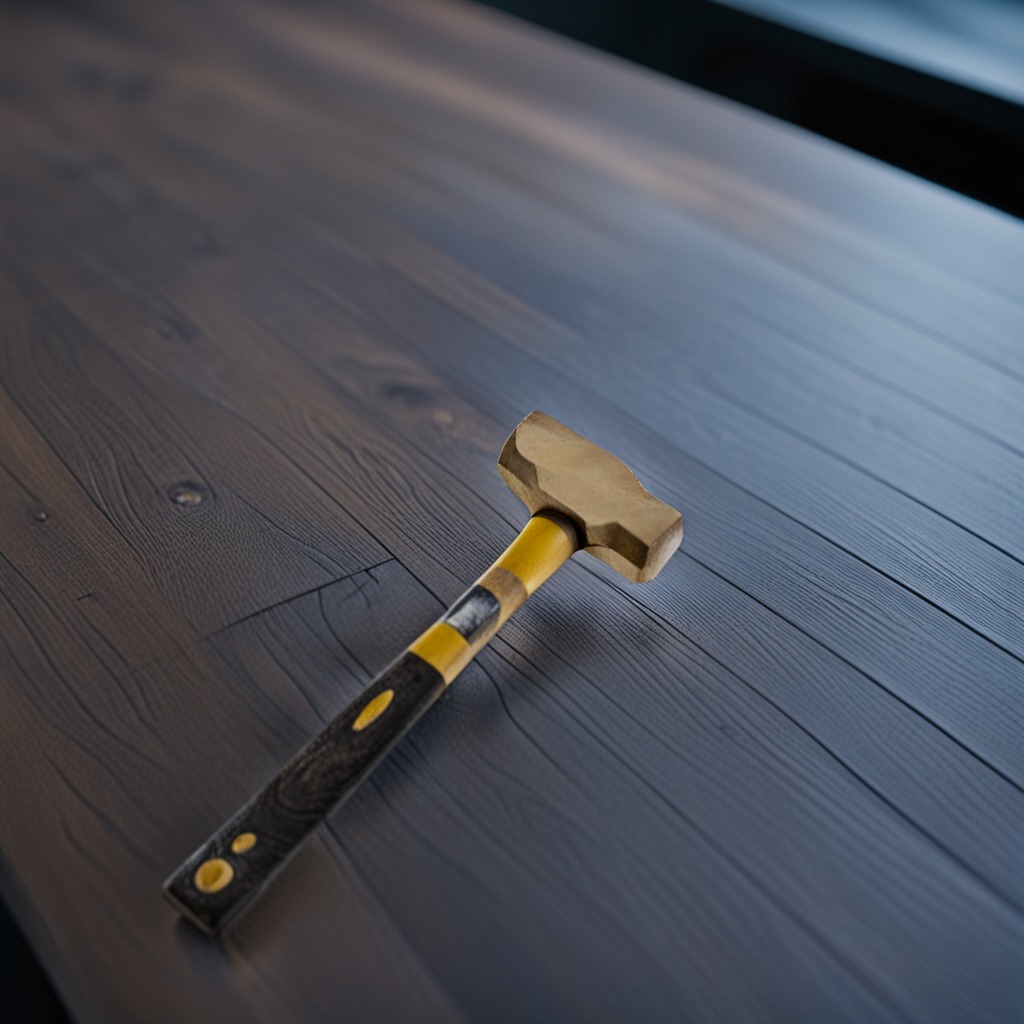
A hammer is lying on a table with faint burn marks in a small garage at twilight.